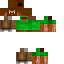
A male human skin with medium skin, wearing brown long hair dressed in a green tshirt and brown pants, featuring a closed mouth.